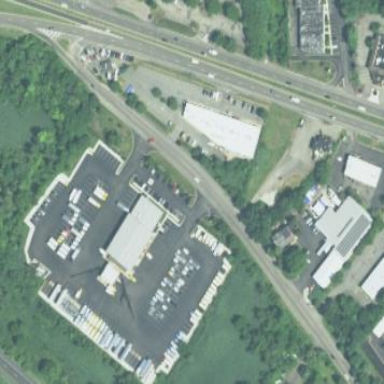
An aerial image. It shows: Plot designated for use as truck lot.